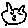
Label: cat